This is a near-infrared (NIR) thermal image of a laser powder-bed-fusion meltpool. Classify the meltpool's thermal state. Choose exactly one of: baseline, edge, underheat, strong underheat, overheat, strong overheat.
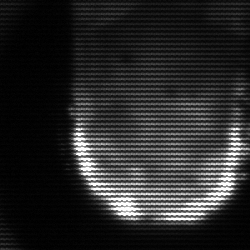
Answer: baseline